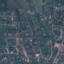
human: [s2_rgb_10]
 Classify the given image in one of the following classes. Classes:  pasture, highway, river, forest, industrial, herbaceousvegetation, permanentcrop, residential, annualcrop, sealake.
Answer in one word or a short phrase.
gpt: Residential